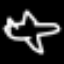
Label: airplane